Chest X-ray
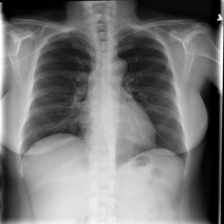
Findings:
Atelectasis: positive
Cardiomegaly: negative
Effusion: negative
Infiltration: negative
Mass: negative
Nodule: negative
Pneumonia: negative
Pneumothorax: negative
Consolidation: negative
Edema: negative
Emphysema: negative
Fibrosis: negative
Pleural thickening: negative
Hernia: negative